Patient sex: F
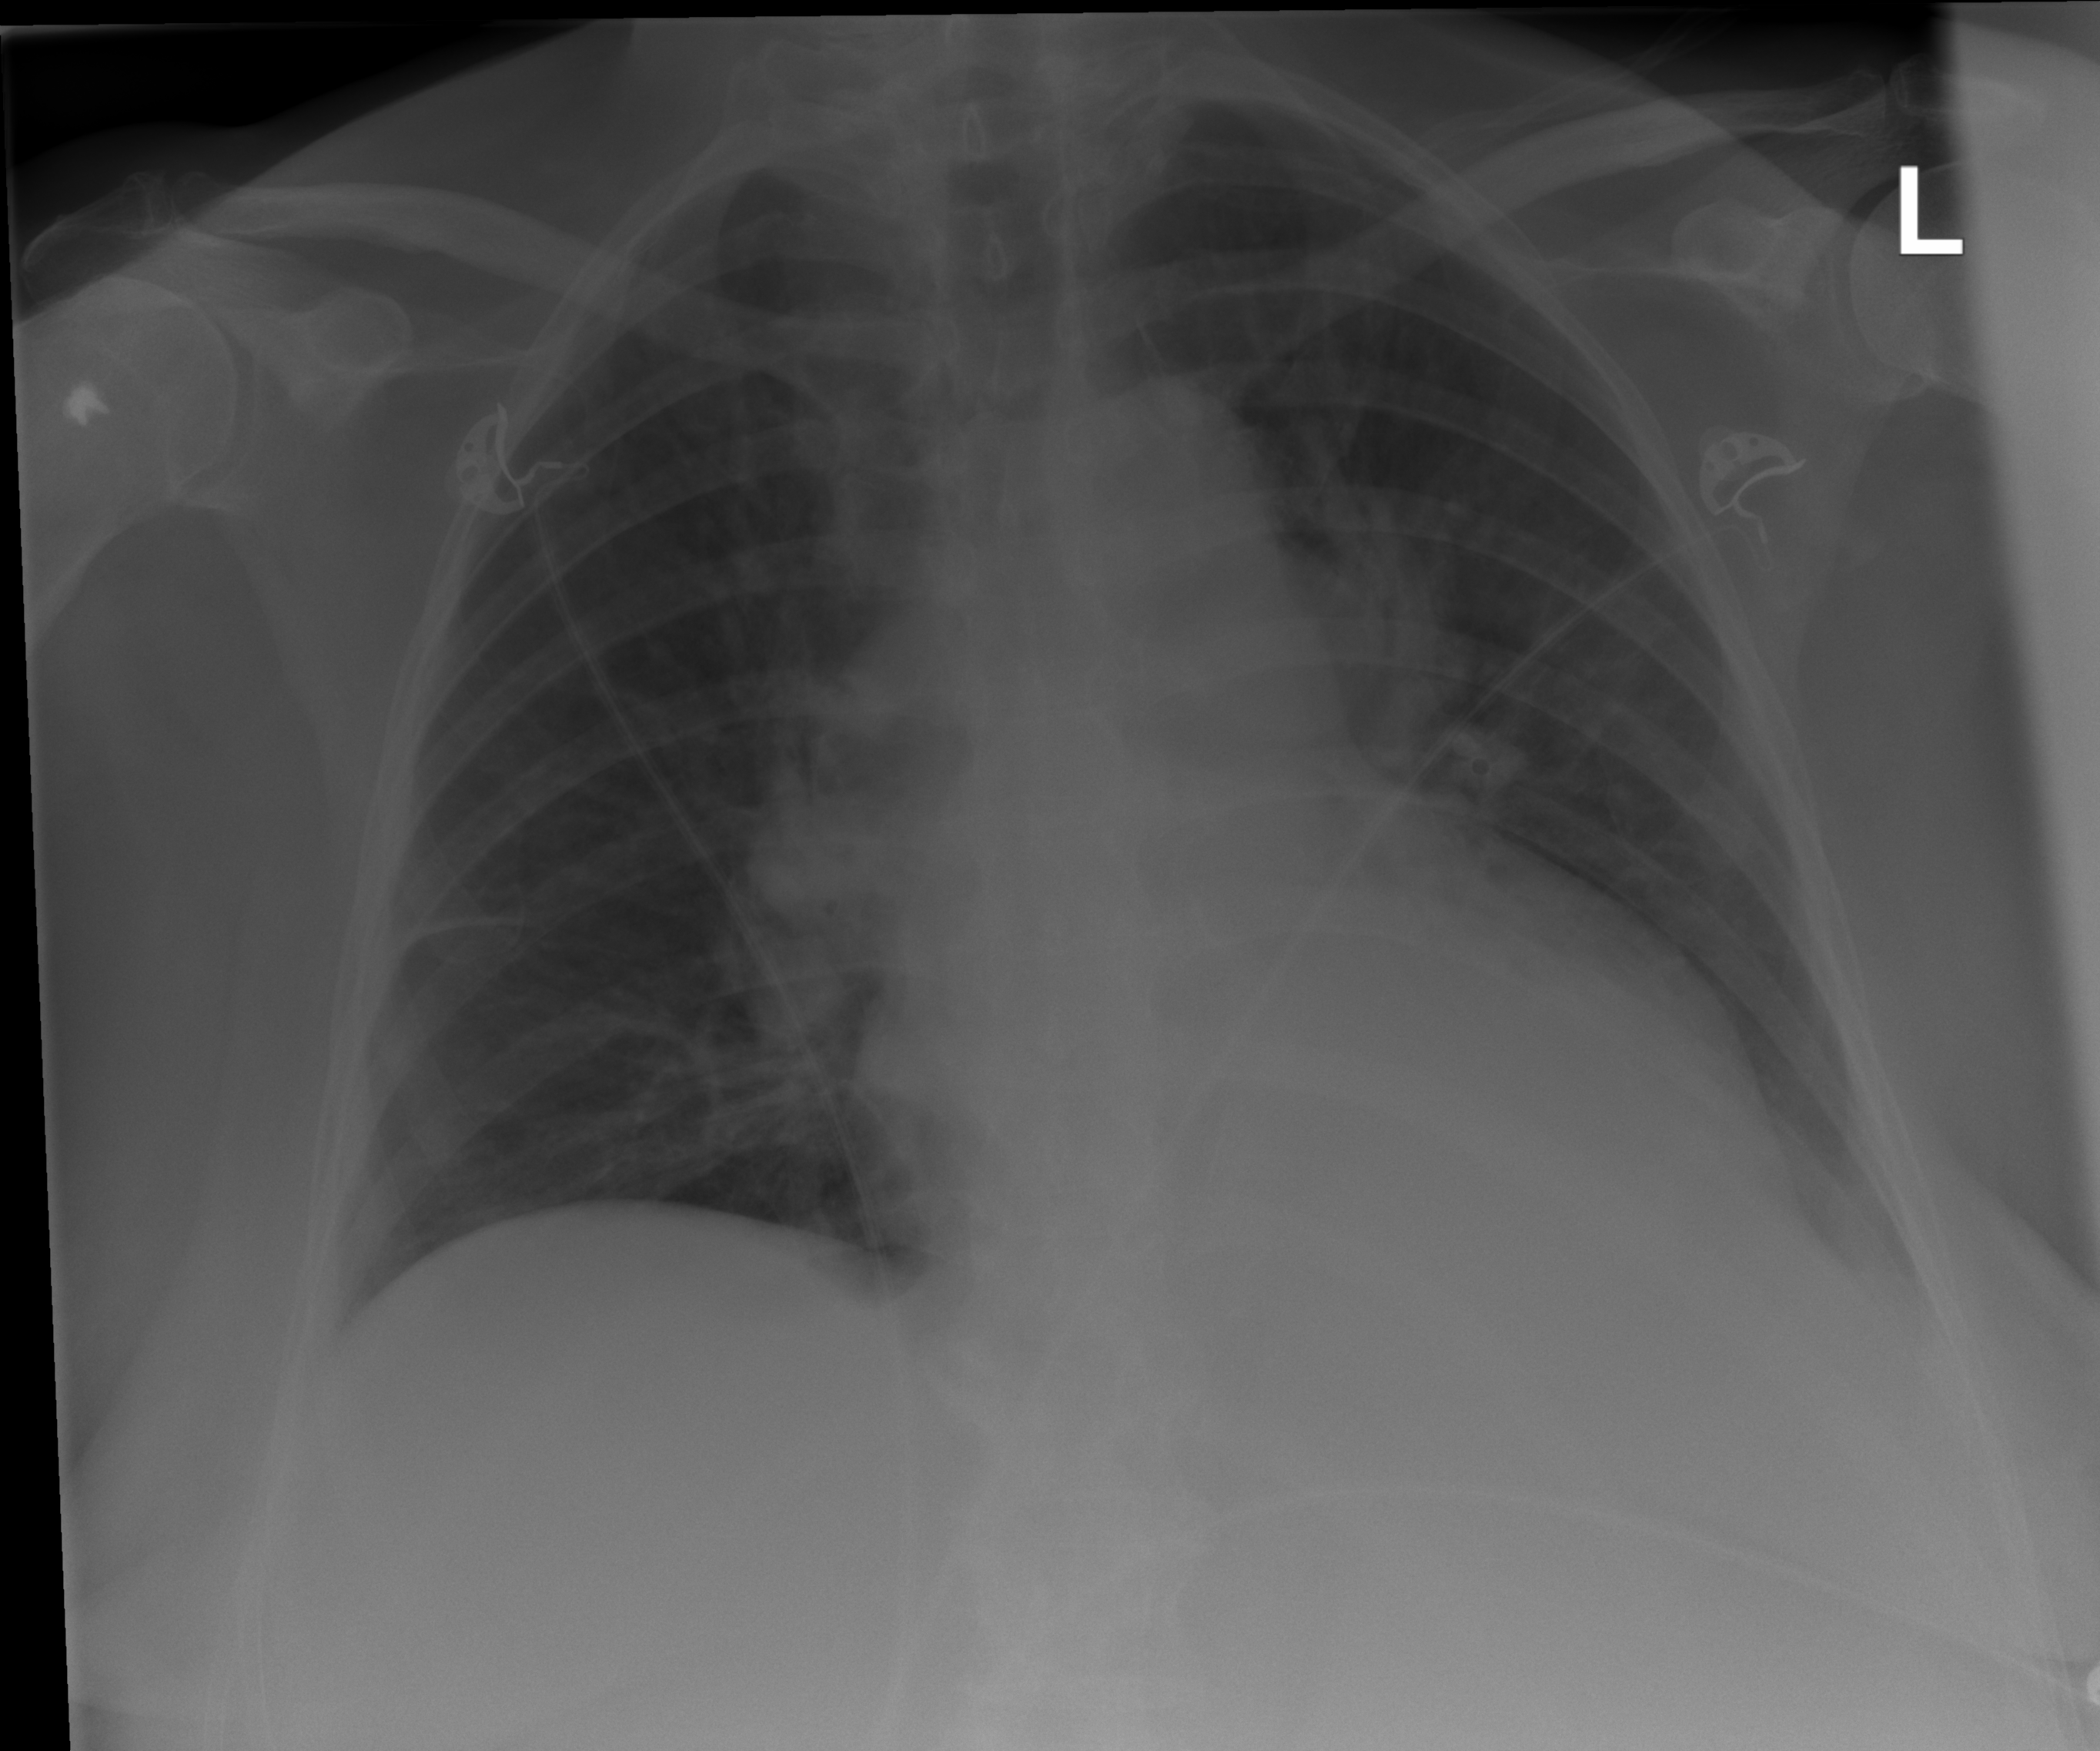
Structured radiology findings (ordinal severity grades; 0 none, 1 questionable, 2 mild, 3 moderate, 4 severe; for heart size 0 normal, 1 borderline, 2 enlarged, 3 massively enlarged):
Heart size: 1
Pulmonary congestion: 2
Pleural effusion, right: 0
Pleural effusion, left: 2
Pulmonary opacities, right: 2
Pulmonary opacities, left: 2
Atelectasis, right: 1
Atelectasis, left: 2